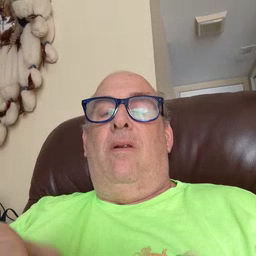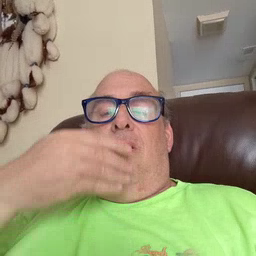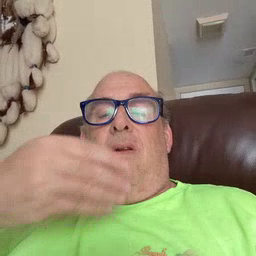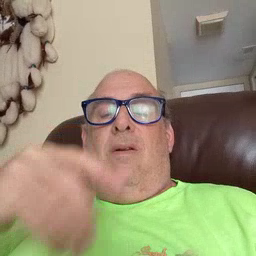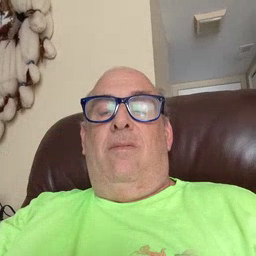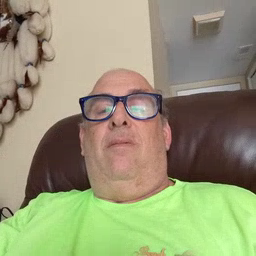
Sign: cereal